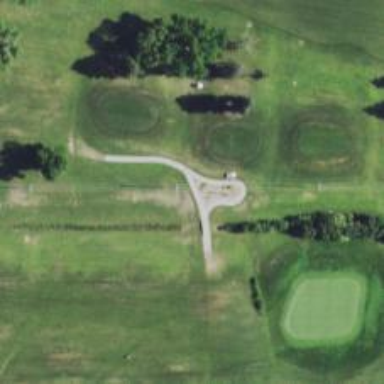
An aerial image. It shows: Pathway for golfing.